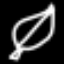
Label: leaf